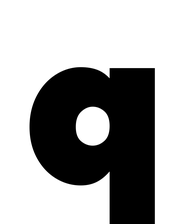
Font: Poppins-Black